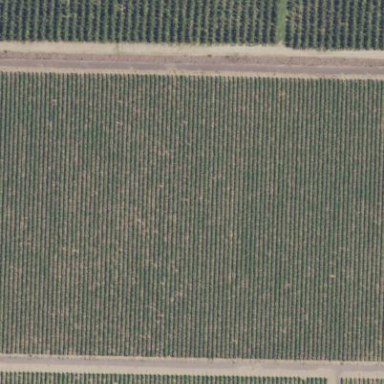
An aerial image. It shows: Vineyard where grapes are grown.